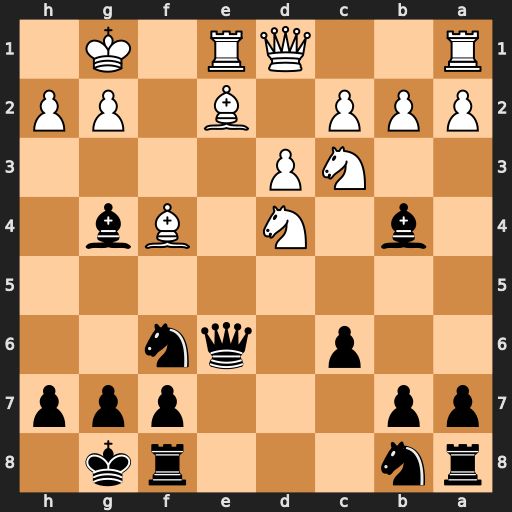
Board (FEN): rn3rk1/pp3ppp/2p1qn2/8/1b1N1Bb1/2NP4/PPP1B1PP/R2QR1K1
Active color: b
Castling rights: -
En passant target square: -
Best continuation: Bc5 Kf1 Bxd4 Bxg4 Qxg4 Qxg4 Nxg4